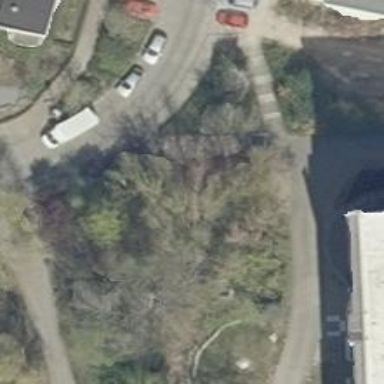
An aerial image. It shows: Footway with concrete surface.